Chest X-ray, PA view. Patient: 59 years old, sex F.
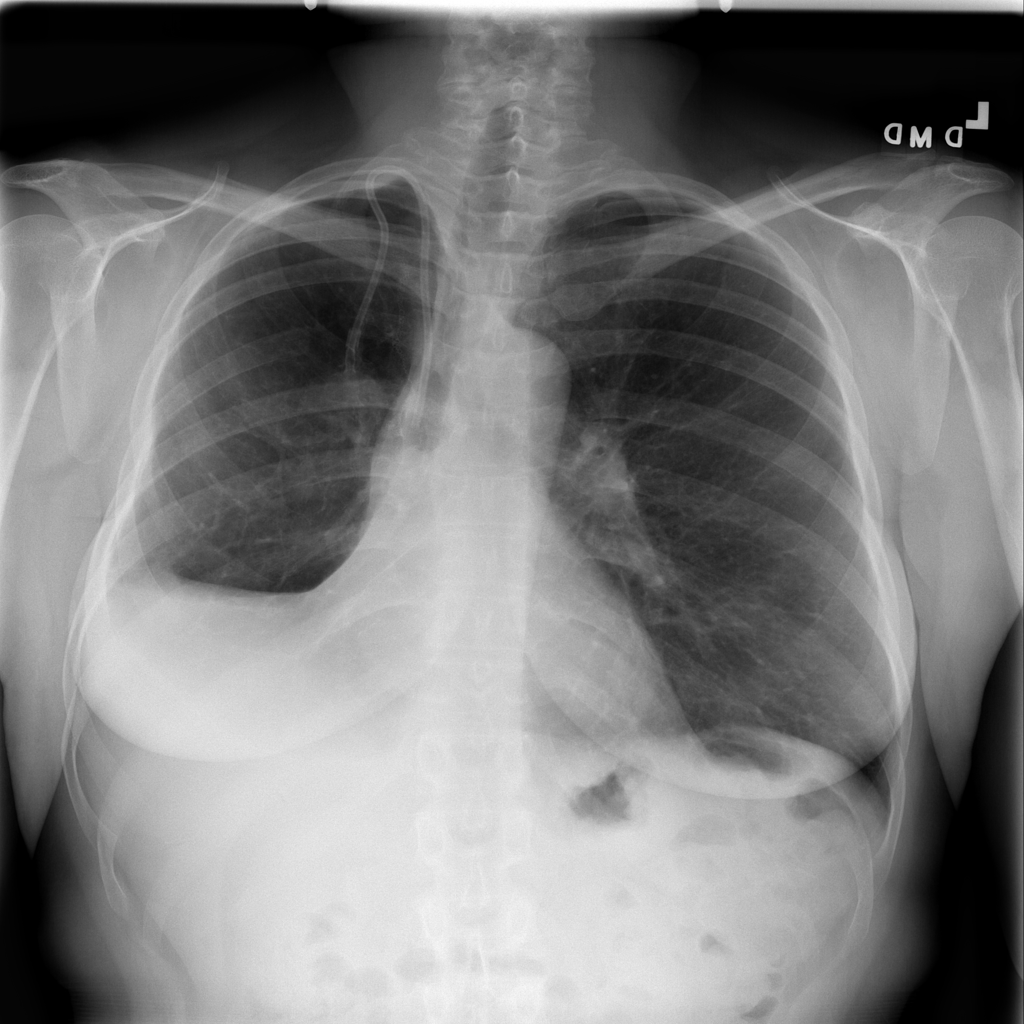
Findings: No Finding